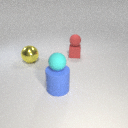
small red rubber cube to the right of large blue rubber cylinder